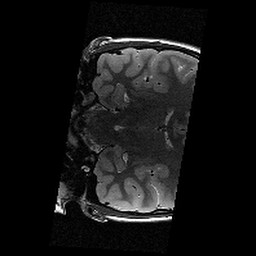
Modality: T2w
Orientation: coronal
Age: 10
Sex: female
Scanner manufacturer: siemens
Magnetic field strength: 3 T
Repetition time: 9.23 s
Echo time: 0.067 s